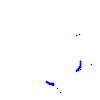
Particle: pion